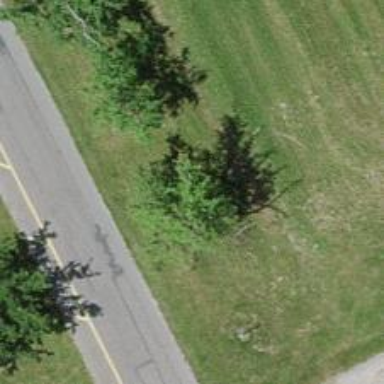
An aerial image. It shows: Avenue lined with broadleaved deciduous trees.